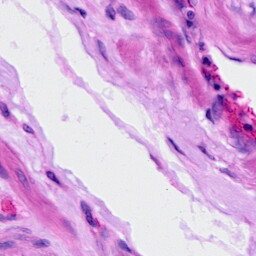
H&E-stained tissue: Ovarian